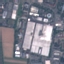
Land use / land cover: Industrial